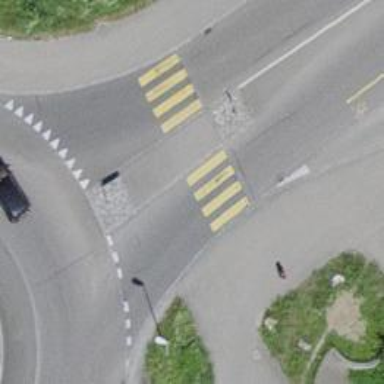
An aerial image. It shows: Zebra crossing with crossing island.